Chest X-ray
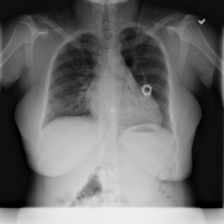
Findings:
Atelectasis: negative
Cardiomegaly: positive
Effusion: positive
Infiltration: negative
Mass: negative
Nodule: negative
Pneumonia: negative
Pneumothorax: negative
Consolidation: negative
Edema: negative
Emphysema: negative
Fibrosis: negative
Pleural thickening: negative
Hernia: negative